Question: I'm using <URL> accordion and popover inside accordion.
But Popover and accordion creates overlay and popover block displays only inside accordion.

Html code:
'''
<accordion>
<accordion-group is-open="element.hide" is-disabled="lock">
<accordion-heading>
<a href="" ng-click="element.hide = false"><i class="icon-chevron-right" ng-hide="element.hide"></i></a>
<a href="" ng-click="element.hide = true"><i class="icon-chevron-down" ng-show="element.hide"></i></a>
<i ng-show="element.description" popover="{{element.description}}" popover-trigger="mouseenter" class="icon-info-sign"></i>
</accordion-heading>
//inner eccordion HTML
</accordion-group>
</accordion>
'''
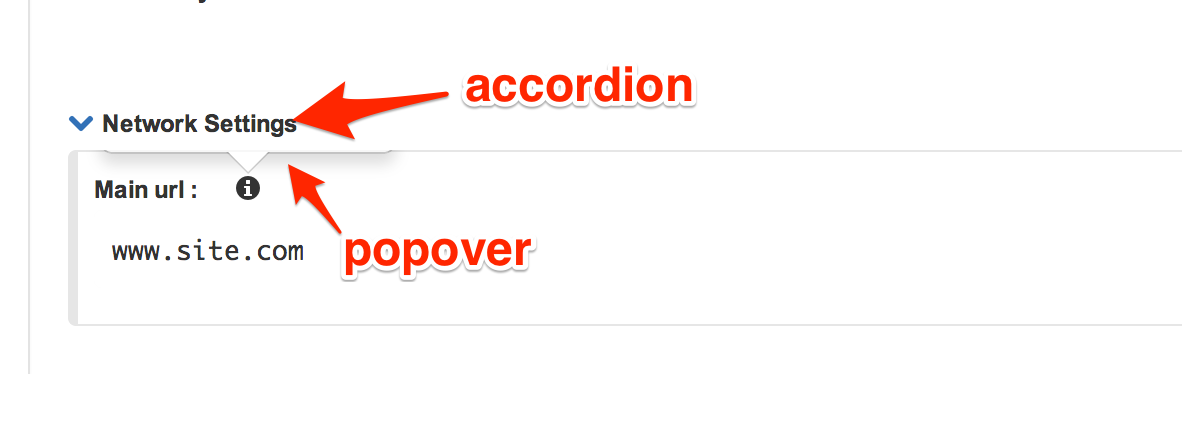
Answer: It would be better if you can provide a plunkr. But i feel like "popover-append-to-body" might solve your problem.
'''
<i ng-show="element.description" popover="{{element.description}}" popover-trigger="mouseenter" popover-append-to-body="true" class="icon-info-sign"></i>
'''